Question: I am using fragments in my application.I have a fragment that contains 'EditText' and some 'Dialogfragment'.
When i click one particular widget it will move to next fragment. I need the first fragment in the backstack,so i added addToBackStack method also.
The second fragment doesn't contain any 'EditText'. Now the problem is, when we touch or press the second fragment, 'EditText' in the first fragment get the focus and the dialogs are coming.
I got the following code
'''
getView().setFocusableInTouchMode(true);
getView().requestFocus();
'''
I placed this in 'onResume()'. But 'onResume()' will not be called according to some android documents. What I should I do? This is the picture of the second activity that shows the problem

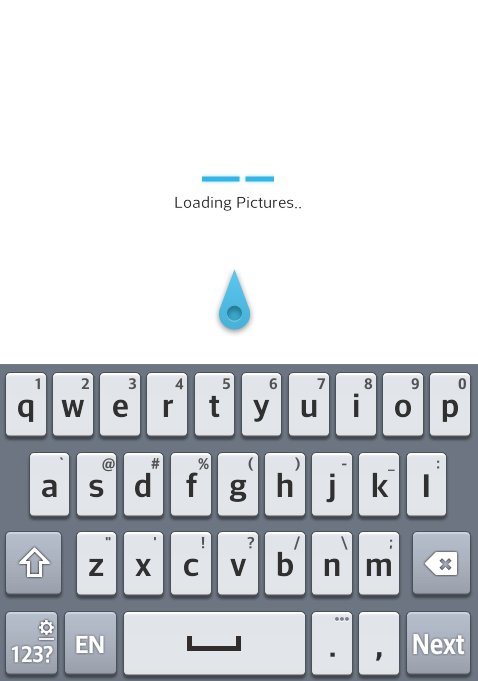
Answer: Solution to my question is instead of adding the fragment just use replace and one more thing we can avoid that by giving click to the layout also